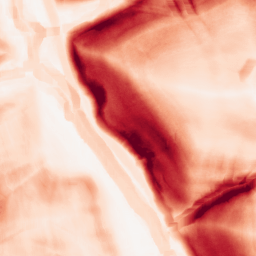
Category: morphological
Decomposition family: morphological_square
Decomposition parameters: operation: gradient
size: 10
Upsampling method: cubic_catmull_rom
Upsampling parameters: scale: 8
Upsampling scale: 8